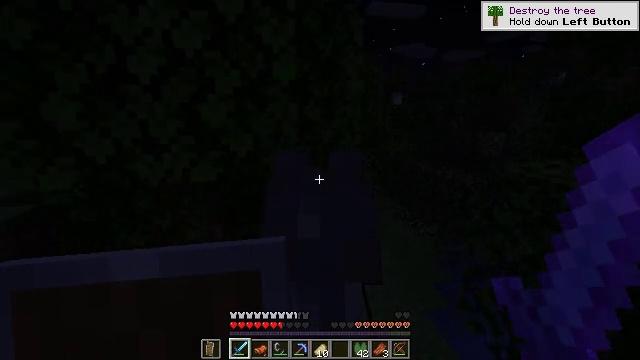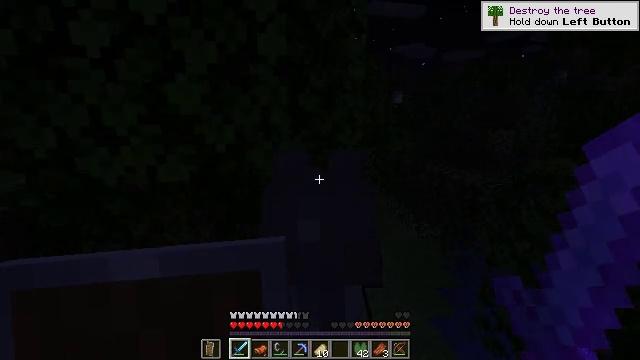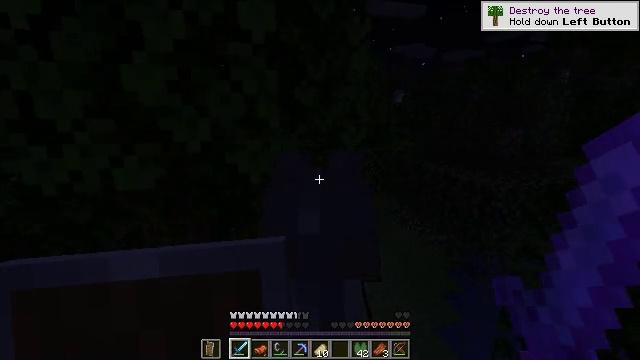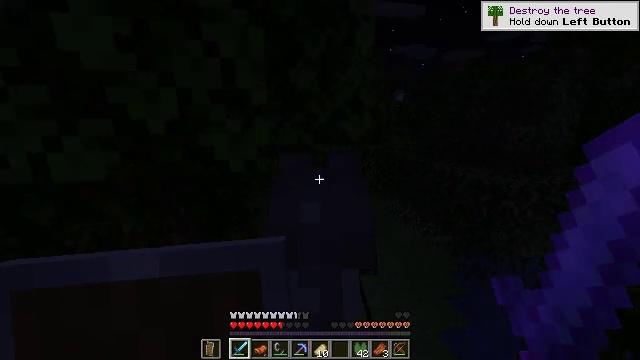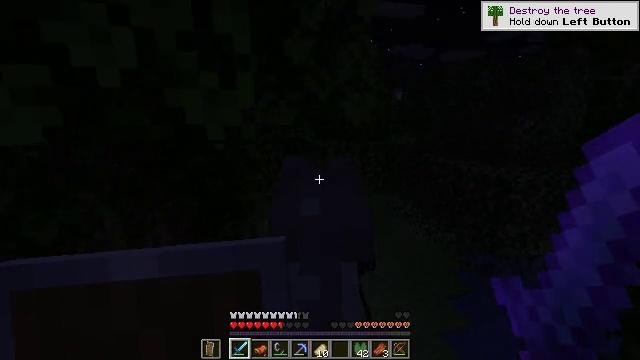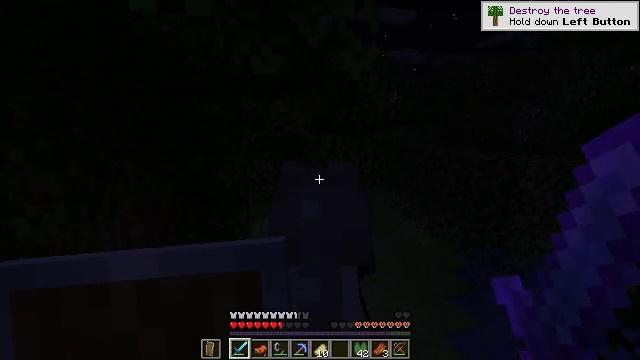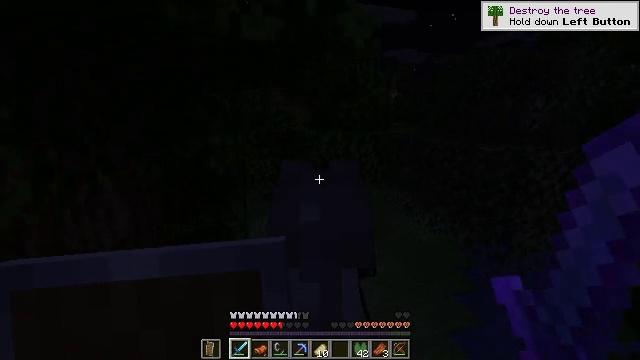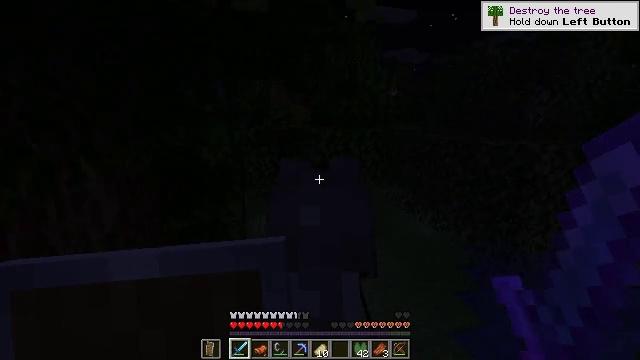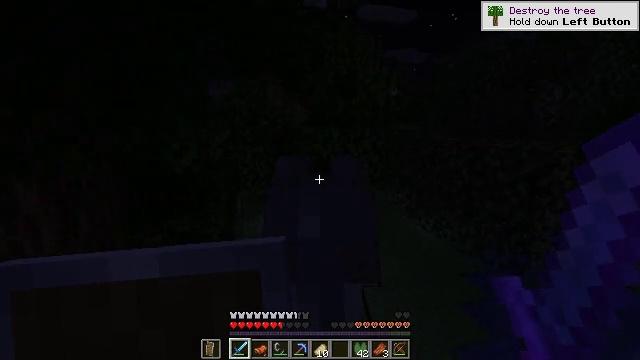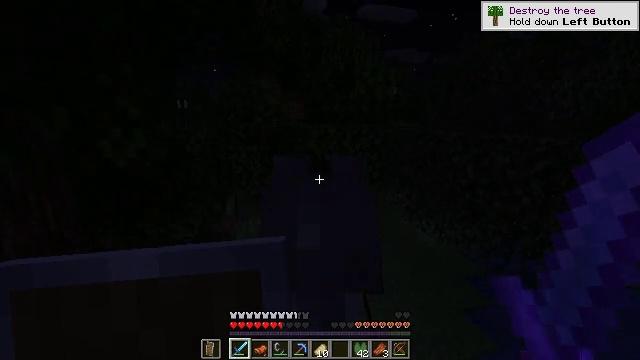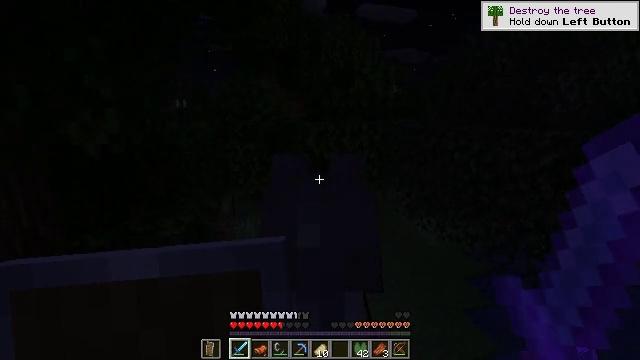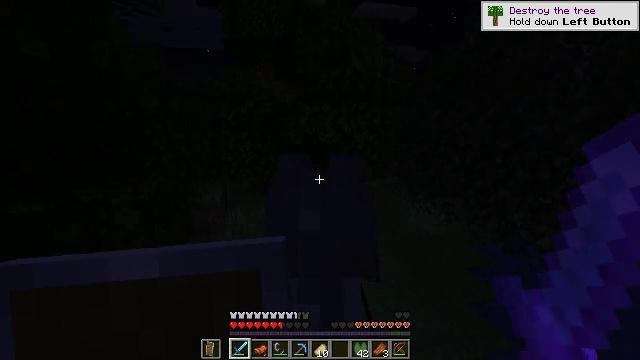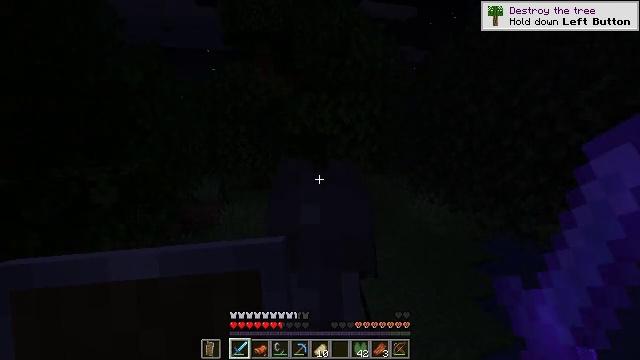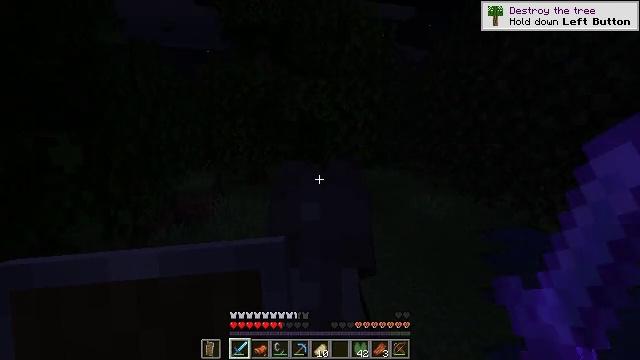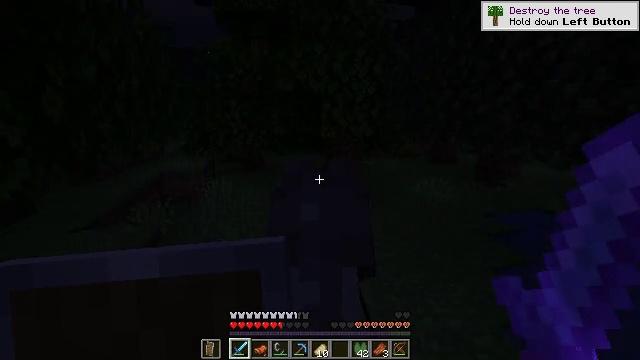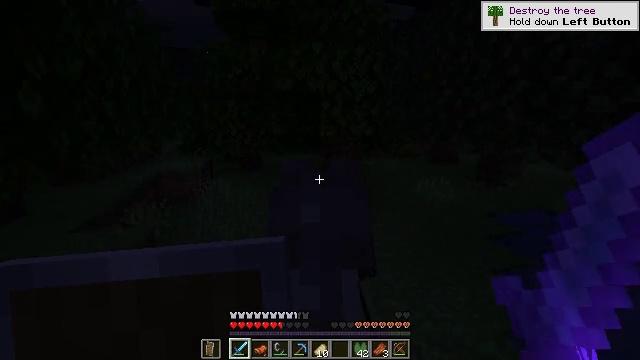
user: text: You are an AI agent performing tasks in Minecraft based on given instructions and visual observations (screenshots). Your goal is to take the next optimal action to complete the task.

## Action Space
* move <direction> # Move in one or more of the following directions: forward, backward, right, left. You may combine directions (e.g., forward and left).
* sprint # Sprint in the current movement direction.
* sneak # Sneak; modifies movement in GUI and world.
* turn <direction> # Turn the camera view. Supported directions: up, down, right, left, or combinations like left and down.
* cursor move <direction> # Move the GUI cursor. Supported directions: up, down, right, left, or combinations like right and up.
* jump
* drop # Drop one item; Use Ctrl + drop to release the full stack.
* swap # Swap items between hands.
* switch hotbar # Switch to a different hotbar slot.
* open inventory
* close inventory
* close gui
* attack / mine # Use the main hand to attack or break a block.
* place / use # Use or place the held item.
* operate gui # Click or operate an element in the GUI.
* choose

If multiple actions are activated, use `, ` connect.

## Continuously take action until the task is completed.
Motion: motion action
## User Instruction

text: Remove birch leaves from trees.
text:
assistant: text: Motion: move forward
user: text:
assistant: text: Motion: move forward
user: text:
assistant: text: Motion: move forward
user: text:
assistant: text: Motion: move forward and move right
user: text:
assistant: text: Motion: move forward and move right
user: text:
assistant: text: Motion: move forward and move right
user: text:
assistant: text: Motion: move forward and move right
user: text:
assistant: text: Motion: move forward
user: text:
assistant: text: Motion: move forward
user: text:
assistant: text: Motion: move forward
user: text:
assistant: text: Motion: move forward
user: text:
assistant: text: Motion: move forward
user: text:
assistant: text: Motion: move forward and move right
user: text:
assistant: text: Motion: move forward and move right
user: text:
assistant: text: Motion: move forward and move right
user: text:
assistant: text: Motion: move forward, turn left
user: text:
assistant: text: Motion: move forward, turn left
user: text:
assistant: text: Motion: move forward, turn left
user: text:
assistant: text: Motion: move forward, turn left
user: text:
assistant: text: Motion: move forward, turn left
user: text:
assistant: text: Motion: move forward and move left, turn left
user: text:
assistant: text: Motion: move forward and move left, turn left
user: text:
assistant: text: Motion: move forward and move left
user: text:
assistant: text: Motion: move forward
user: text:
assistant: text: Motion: move forward
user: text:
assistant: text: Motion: move forward
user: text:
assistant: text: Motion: move forward, turn left
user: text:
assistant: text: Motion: move forward, turn left
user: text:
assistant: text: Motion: move forward, turn left
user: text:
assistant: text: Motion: move forward, turn left